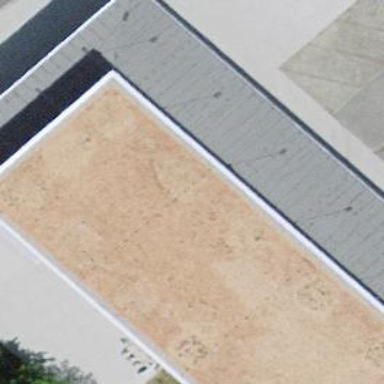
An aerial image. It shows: View of roof of building.